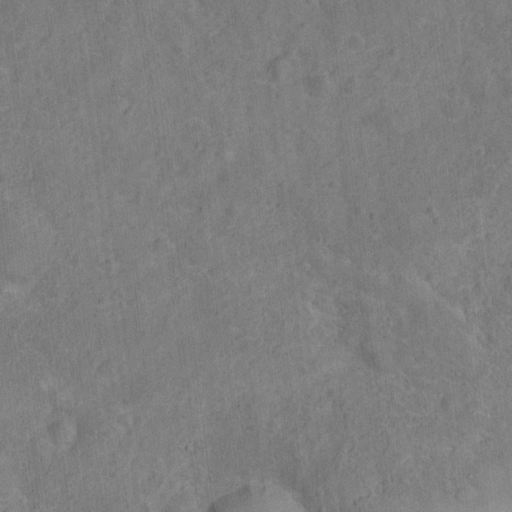
Classes present: Background